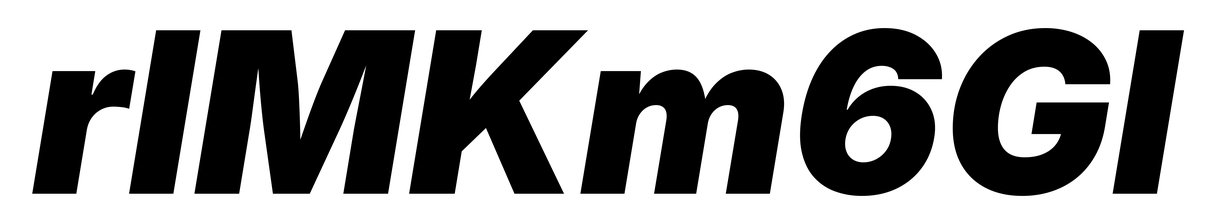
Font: Inter-Italic_Black_Italic